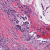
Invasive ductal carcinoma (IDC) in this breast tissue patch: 0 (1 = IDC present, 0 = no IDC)